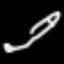
Label: pencil